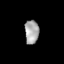
Tissue: lung
Cell type: Others
Senescence score: 0.2355
Nuclear area (px): 330
Mean DAPI intensity: 165.888